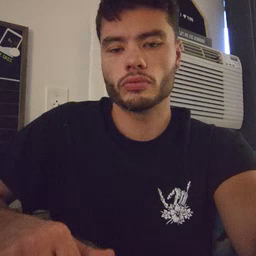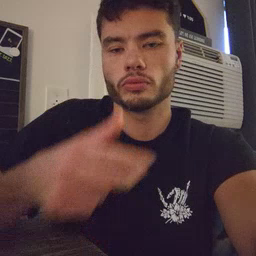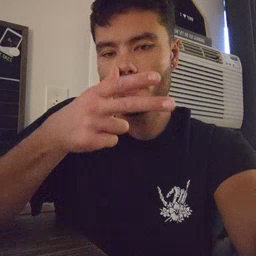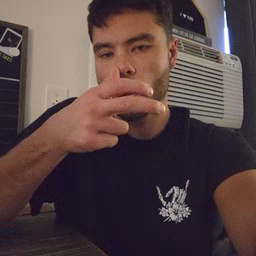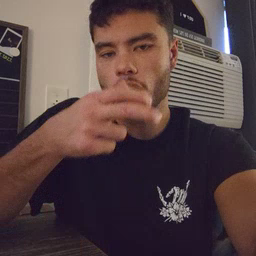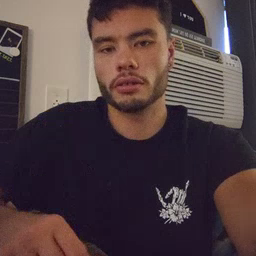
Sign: bug